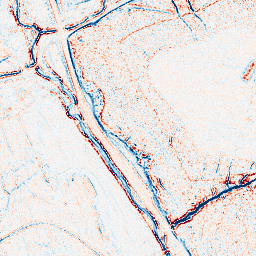
Category: edge_preserving
Decomposition family: bilateral
Decomposition parameters: d: 5
sigma_color: 150
sigma_space: 75
Upsampling method: bilinear
Upsampling parameters: scale: 2
Upsampling scale: 2